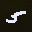
Label: 5